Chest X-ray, PA view. Patient: 66 years old, sex M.
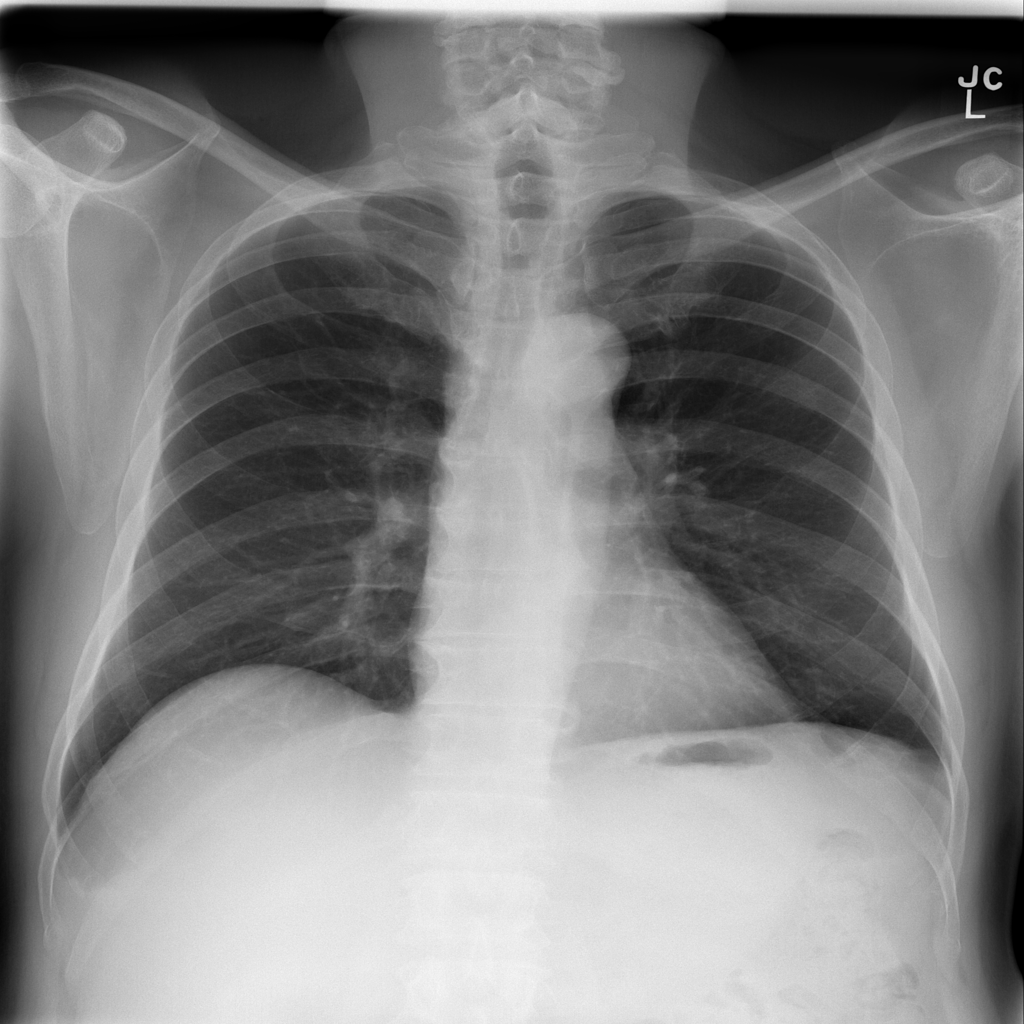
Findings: No Finding